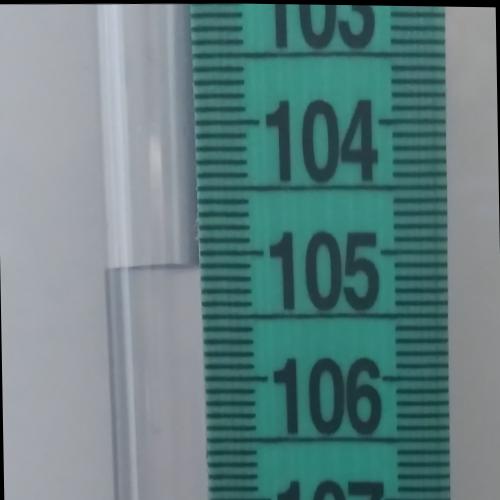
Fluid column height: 105.1 cm